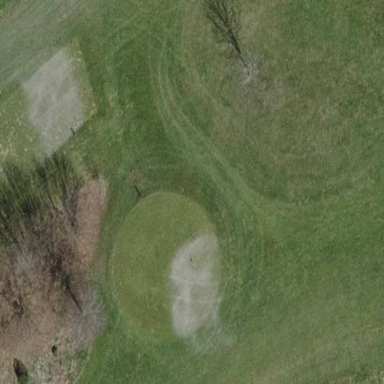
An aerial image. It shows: Golf tee.